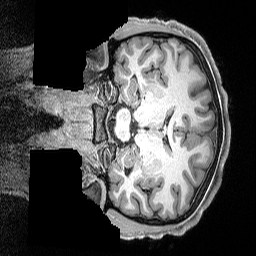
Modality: T1w
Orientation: coronal
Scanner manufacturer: siemens
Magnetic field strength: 3 T
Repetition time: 2.5 s
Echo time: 0.0029 s